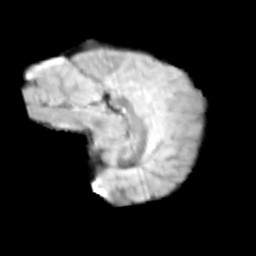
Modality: T2w
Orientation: sagittal
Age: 9
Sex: female
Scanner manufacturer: siemens
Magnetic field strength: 3 T
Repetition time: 3.8 s
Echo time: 0.07 s